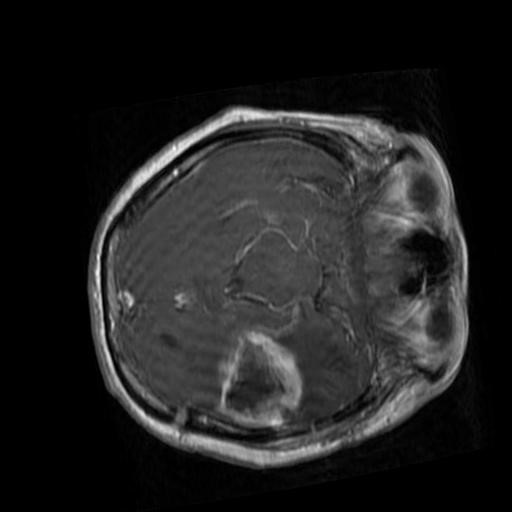
Label: brain_glioma